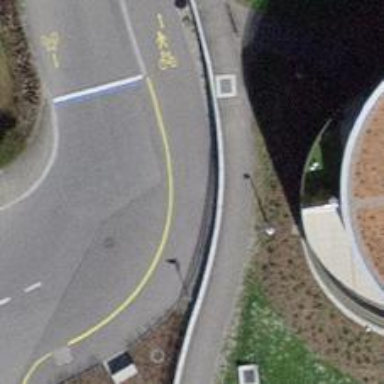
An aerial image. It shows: Asphalt cycleway.